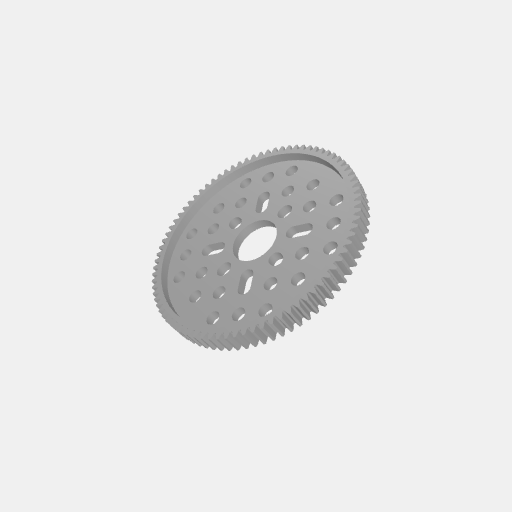
Part: HubMountAluminumGear80T